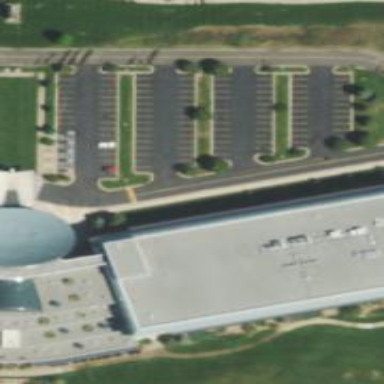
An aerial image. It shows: Parking space is available.